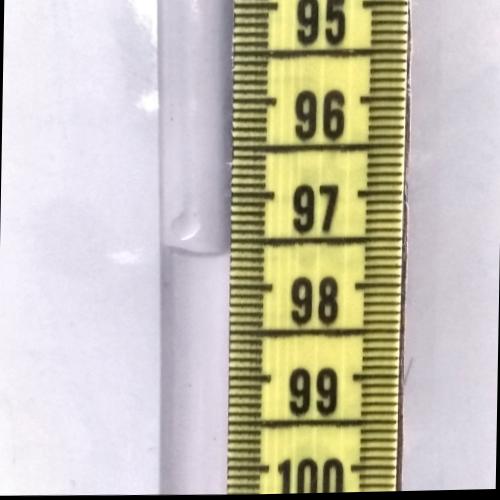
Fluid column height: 97.6 cm